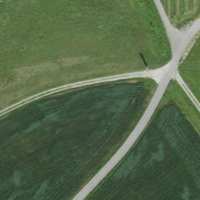
EUNIS habitat code: 40
Species observed at this site:
Lanius collurio
Sylvia borin